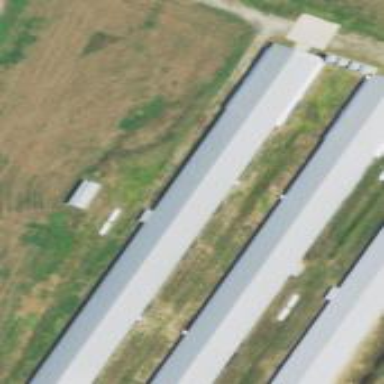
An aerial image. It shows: Farm auxiliary building.